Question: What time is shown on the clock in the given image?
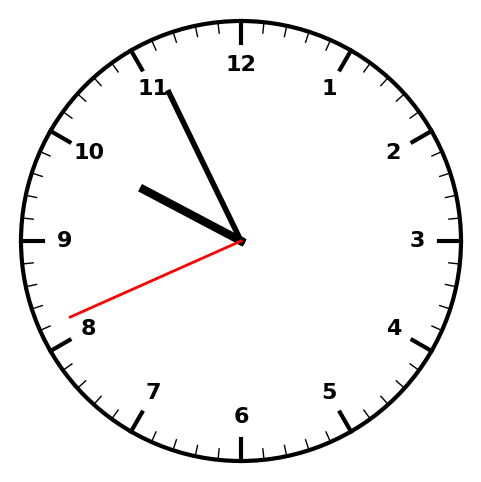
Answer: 09:55:41